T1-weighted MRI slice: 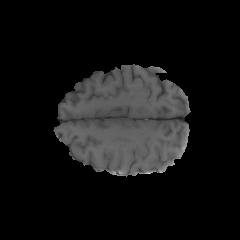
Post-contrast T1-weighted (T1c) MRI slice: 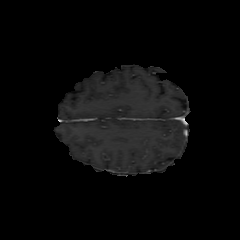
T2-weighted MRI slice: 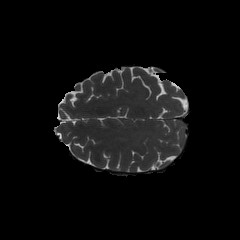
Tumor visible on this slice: no